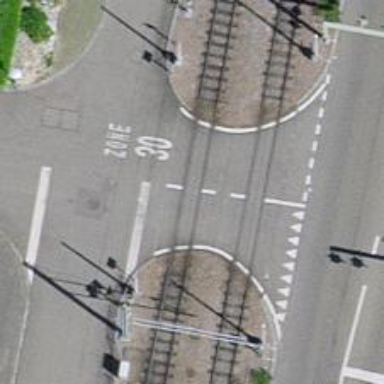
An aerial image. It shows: Level crossing on the railway with lights and double half barrier.